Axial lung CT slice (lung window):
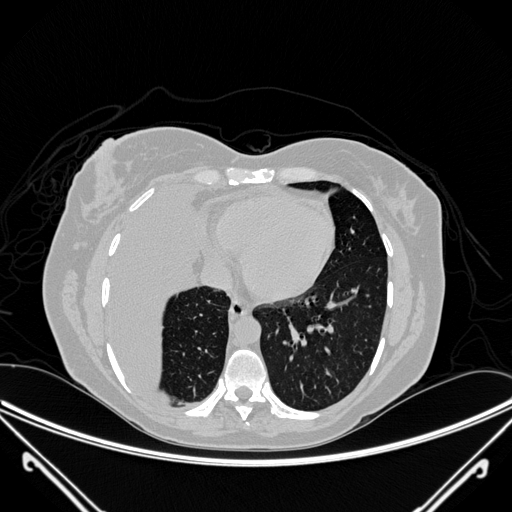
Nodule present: no